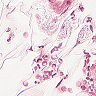
Metastatic tissue present: no